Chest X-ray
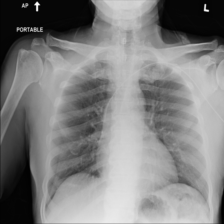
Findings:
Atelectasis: negative
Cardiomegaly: negative
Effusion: negative
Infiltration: negative
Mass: negative
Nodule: negative
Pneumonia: negative
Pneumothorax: negative
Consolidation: negative
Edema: negative
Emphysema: negative
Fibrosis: negative
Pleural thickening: negative
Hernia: negative